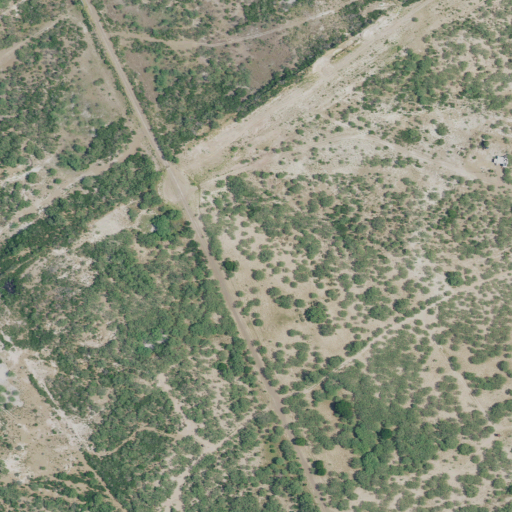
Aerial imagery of valley in Texas named Green Valley containing grassland, shrub, low intensity development, and medium intensity development